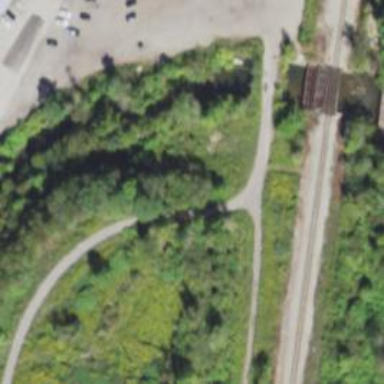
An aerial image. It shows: Hiking path alongside cycleway.